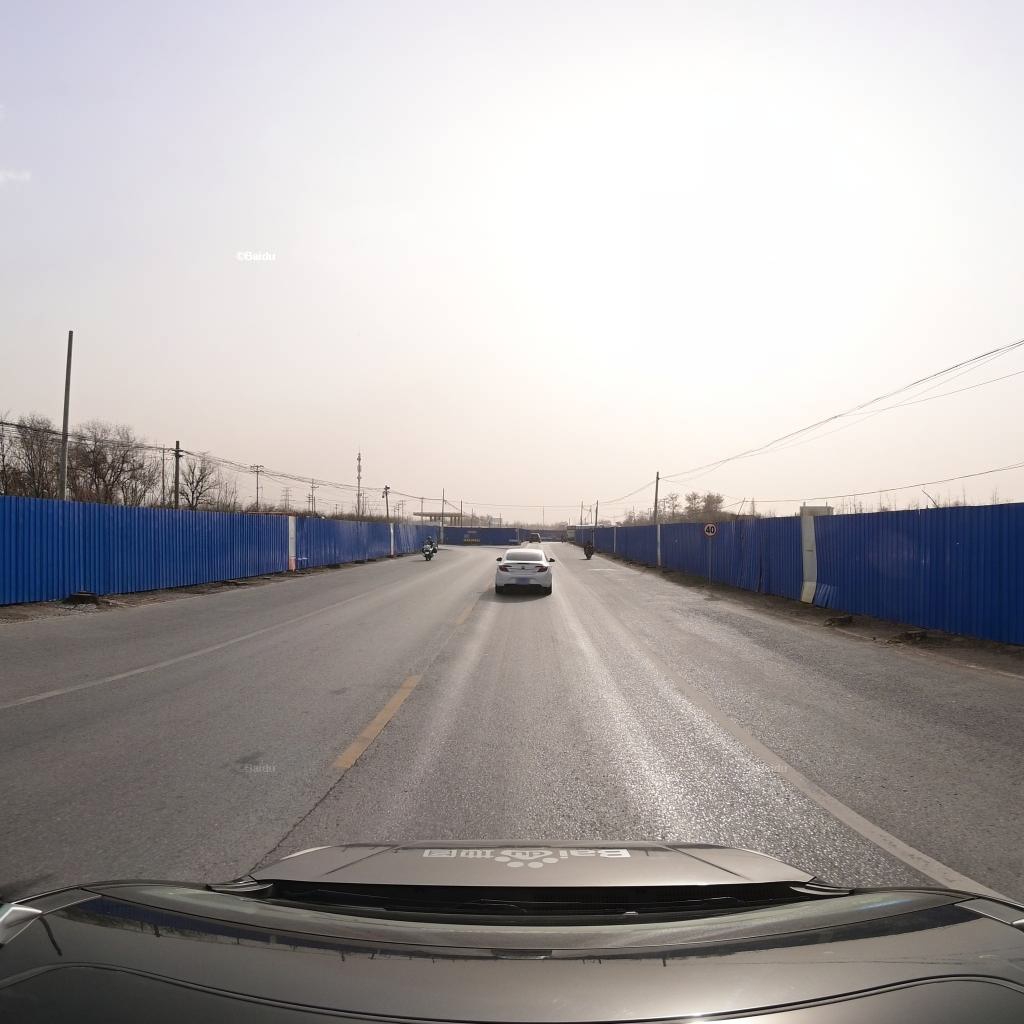
Region: Fengtai
Road damage annotations: longitudinal crack